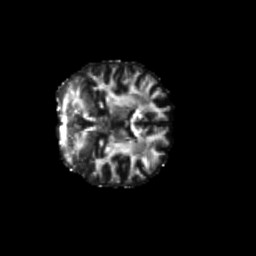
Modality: FA
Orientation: coronal
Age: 63
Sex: female
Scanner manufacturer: siemens
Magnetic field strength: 3 T
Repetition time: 8.6 s
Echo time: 0.095 s